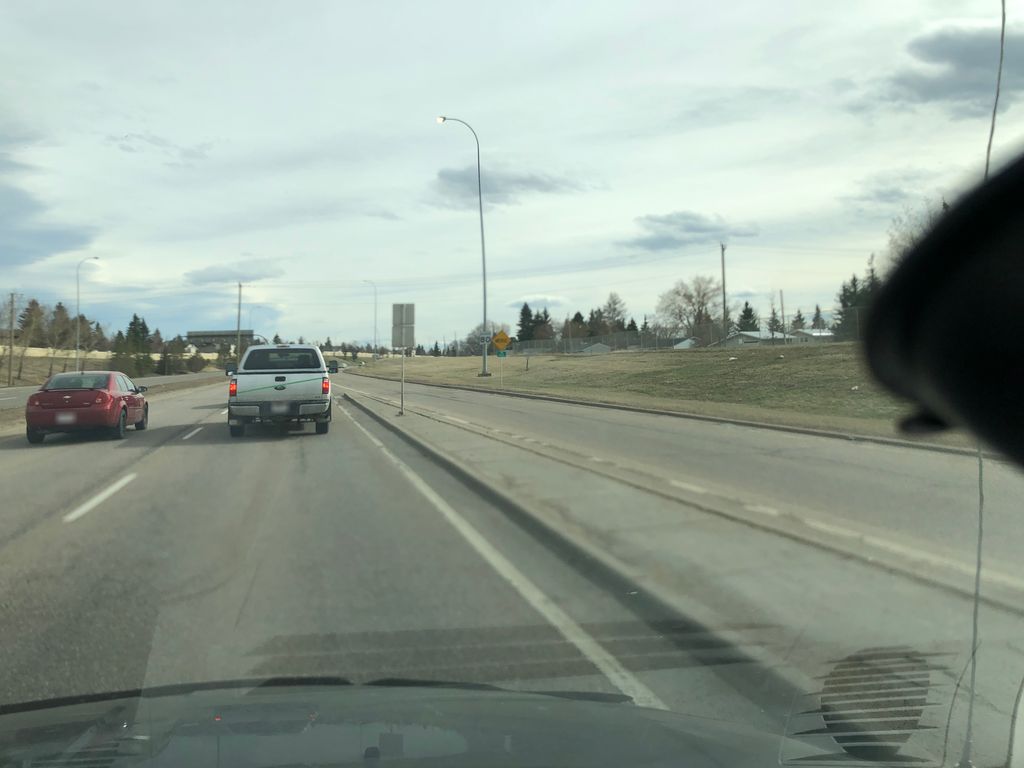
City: calgary